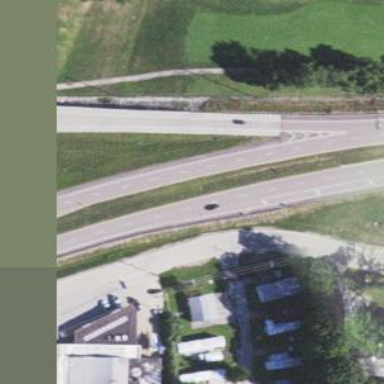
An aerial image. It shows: This image shows trunk highway that functions as expressway.